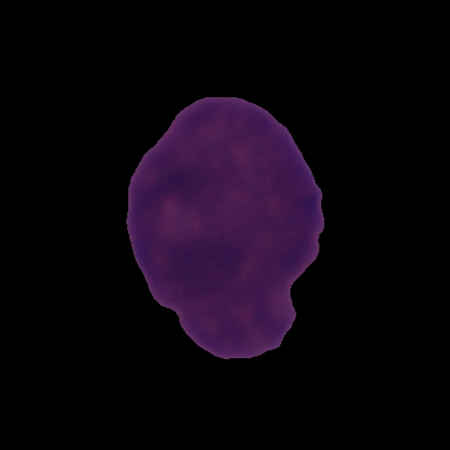
Label: cancer